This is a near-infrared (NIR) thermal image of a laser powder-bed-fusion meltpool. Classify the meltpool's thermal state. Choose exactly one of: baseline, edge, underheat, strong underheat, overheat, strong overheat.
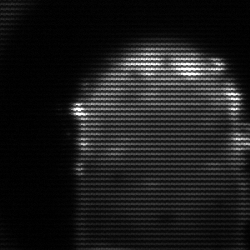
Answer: baseline